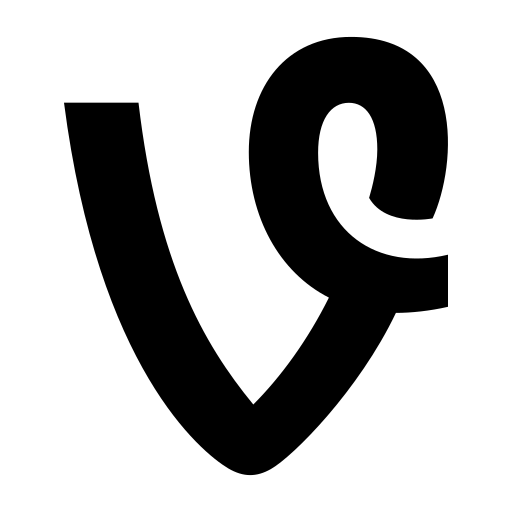
Tags: icon, FontAwesome, fa-icon, brand, vine